Field crop: tomato
Growth stage: 2
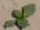
Species: solanum